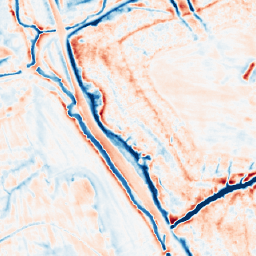
Category: multiscale
Decomposition family: dog_multiscale
Decomposition parameters: sigma_ratio: 2
n_scales: 3
base_sigma: 0.5
Upsampling method: nearest
Upsampling parameters: scale: 2
Upsampling scale: 2